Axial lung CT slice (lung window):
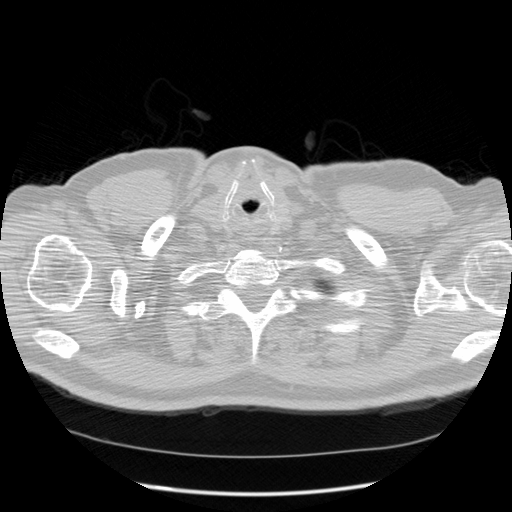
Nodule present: no